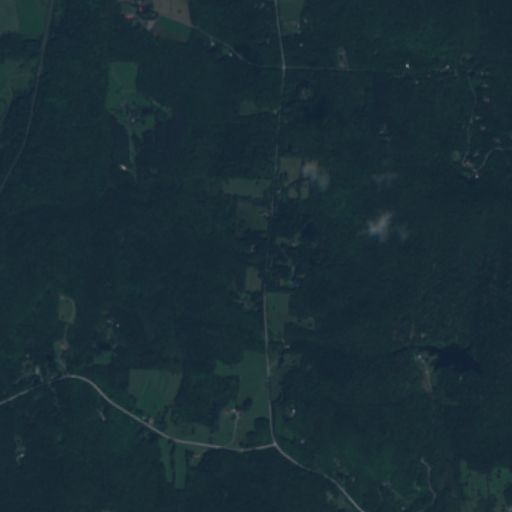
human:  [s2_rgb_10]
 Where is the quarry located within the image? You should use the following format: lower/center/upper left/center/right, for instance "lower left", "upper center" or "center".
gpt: There is no quarry in the image.